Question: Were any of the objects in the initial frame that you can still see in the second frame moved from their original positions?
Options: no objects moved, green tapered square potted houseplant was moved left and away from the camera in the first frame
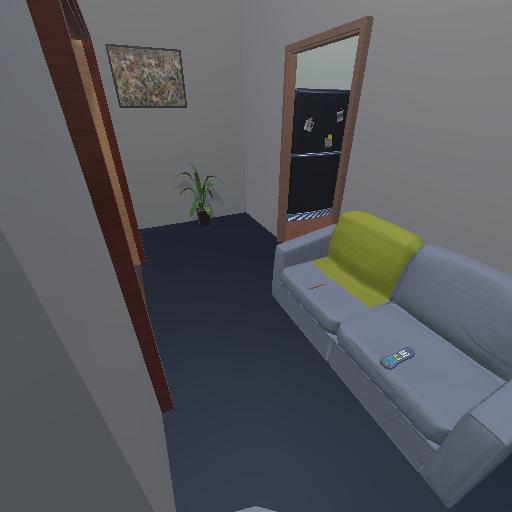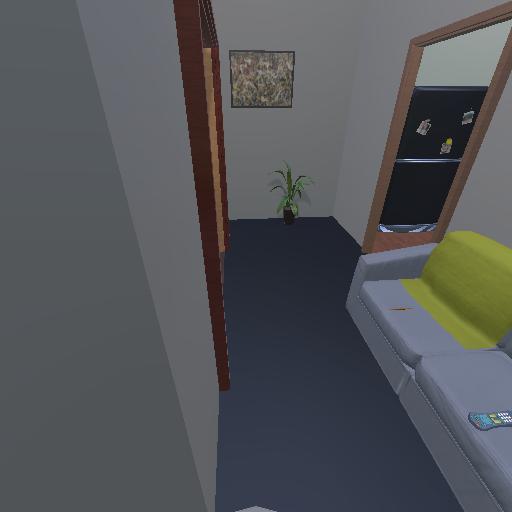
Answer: no objects moved